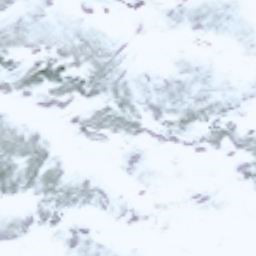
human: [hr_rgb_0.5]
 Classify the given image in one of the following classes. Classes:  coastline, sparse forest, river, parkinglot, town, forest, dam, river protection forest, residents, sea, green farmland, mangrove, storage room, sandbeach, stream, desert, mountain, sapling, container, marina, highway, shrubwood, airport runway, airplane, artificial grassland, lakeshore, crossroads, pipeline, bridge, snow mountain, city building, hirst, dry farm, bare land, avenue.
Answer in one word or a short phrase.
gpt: snow mountain